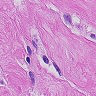
Metastatic tissue present: yes